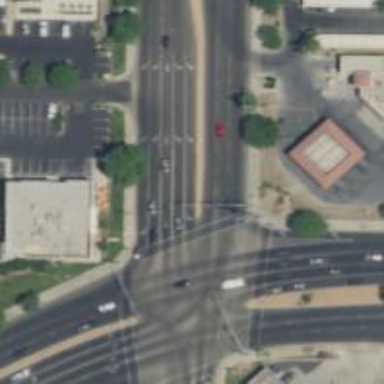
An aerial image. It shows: Crossing with line markings on the road.